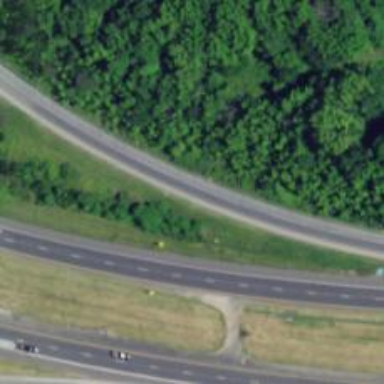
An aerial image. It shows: Asphalt motorway link.